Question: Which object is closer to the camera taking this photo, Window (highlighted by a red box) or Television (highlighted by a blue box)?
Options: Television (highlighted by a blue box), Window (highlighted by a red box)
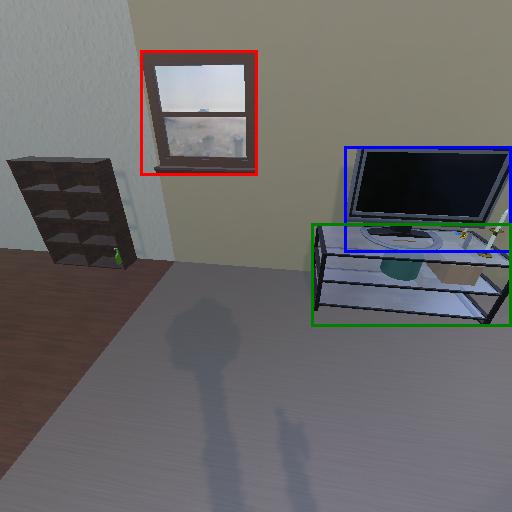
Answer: Television (highlighted by a blue box)